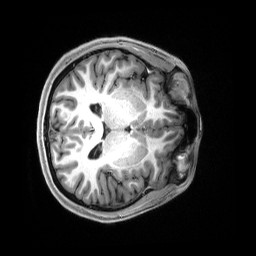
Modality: T1w
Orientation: axial
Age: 21
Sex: female
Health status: healthy
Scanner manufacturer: siemens
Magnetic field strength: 3 T
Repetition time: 2.5 s
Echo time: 0.00222 s